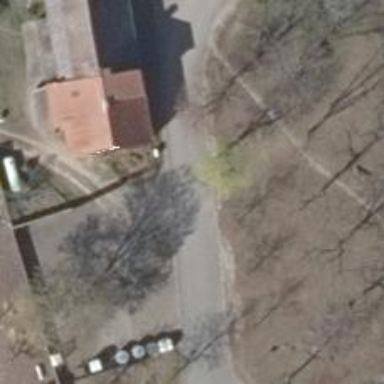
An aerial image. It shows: Asphalt road in residential area.